Aerial crown-view tile of a tropical tree (Barro Colorado Island, Panama), acquired 20250915:
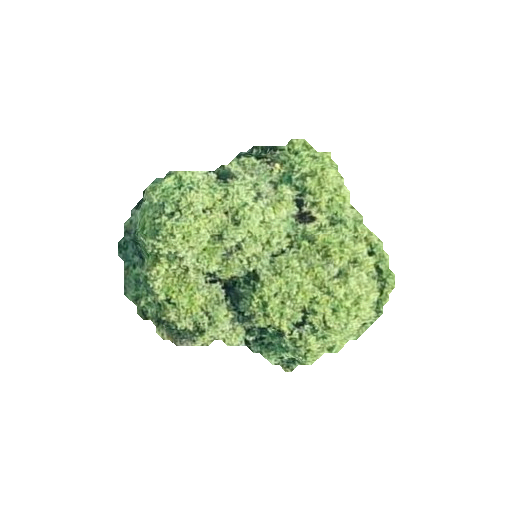
Species: Alseis blackiana
GBIF accepted scientific name: Alseis blackiana
Crown area: 63.569 m²